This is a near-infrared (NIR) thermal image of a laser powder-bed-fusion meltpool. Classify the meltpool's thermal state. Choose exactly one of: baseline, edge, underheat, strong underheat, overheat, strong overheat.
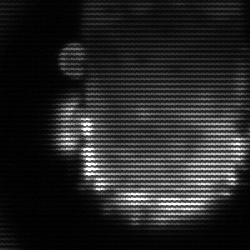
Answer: baseline